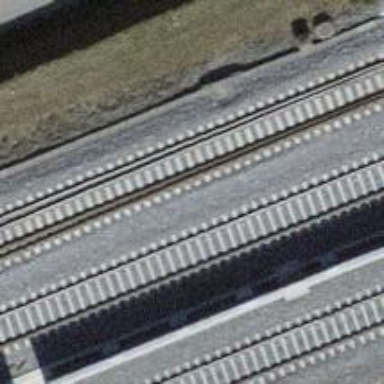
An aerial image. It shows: Single-track electrified railway with contact line.